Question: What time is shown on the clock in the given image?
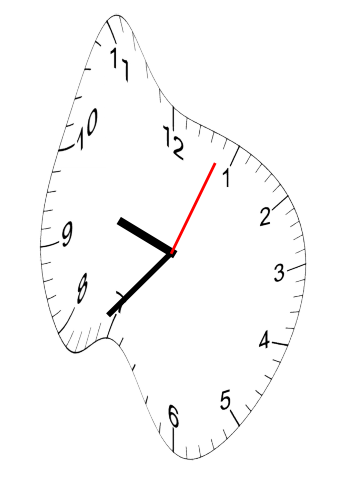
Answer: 09:37:04